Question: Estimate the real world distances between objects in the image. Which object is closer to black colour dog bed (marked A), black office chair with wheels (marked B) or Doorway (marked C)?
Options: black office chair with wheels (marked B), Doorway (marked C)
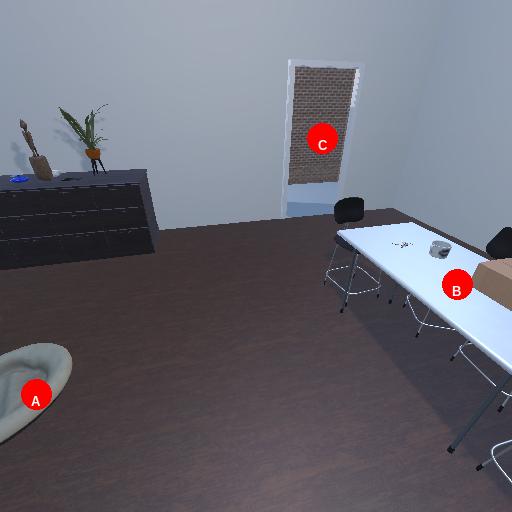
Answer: black office chair with wheels (marked B)